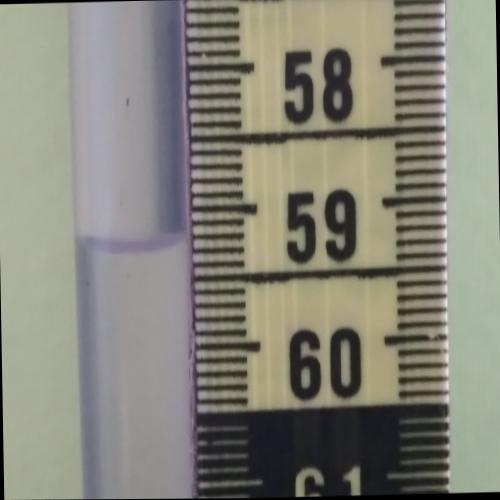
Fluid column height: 59.2 cm